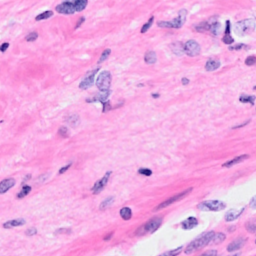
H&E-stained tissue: Breast